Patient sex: M
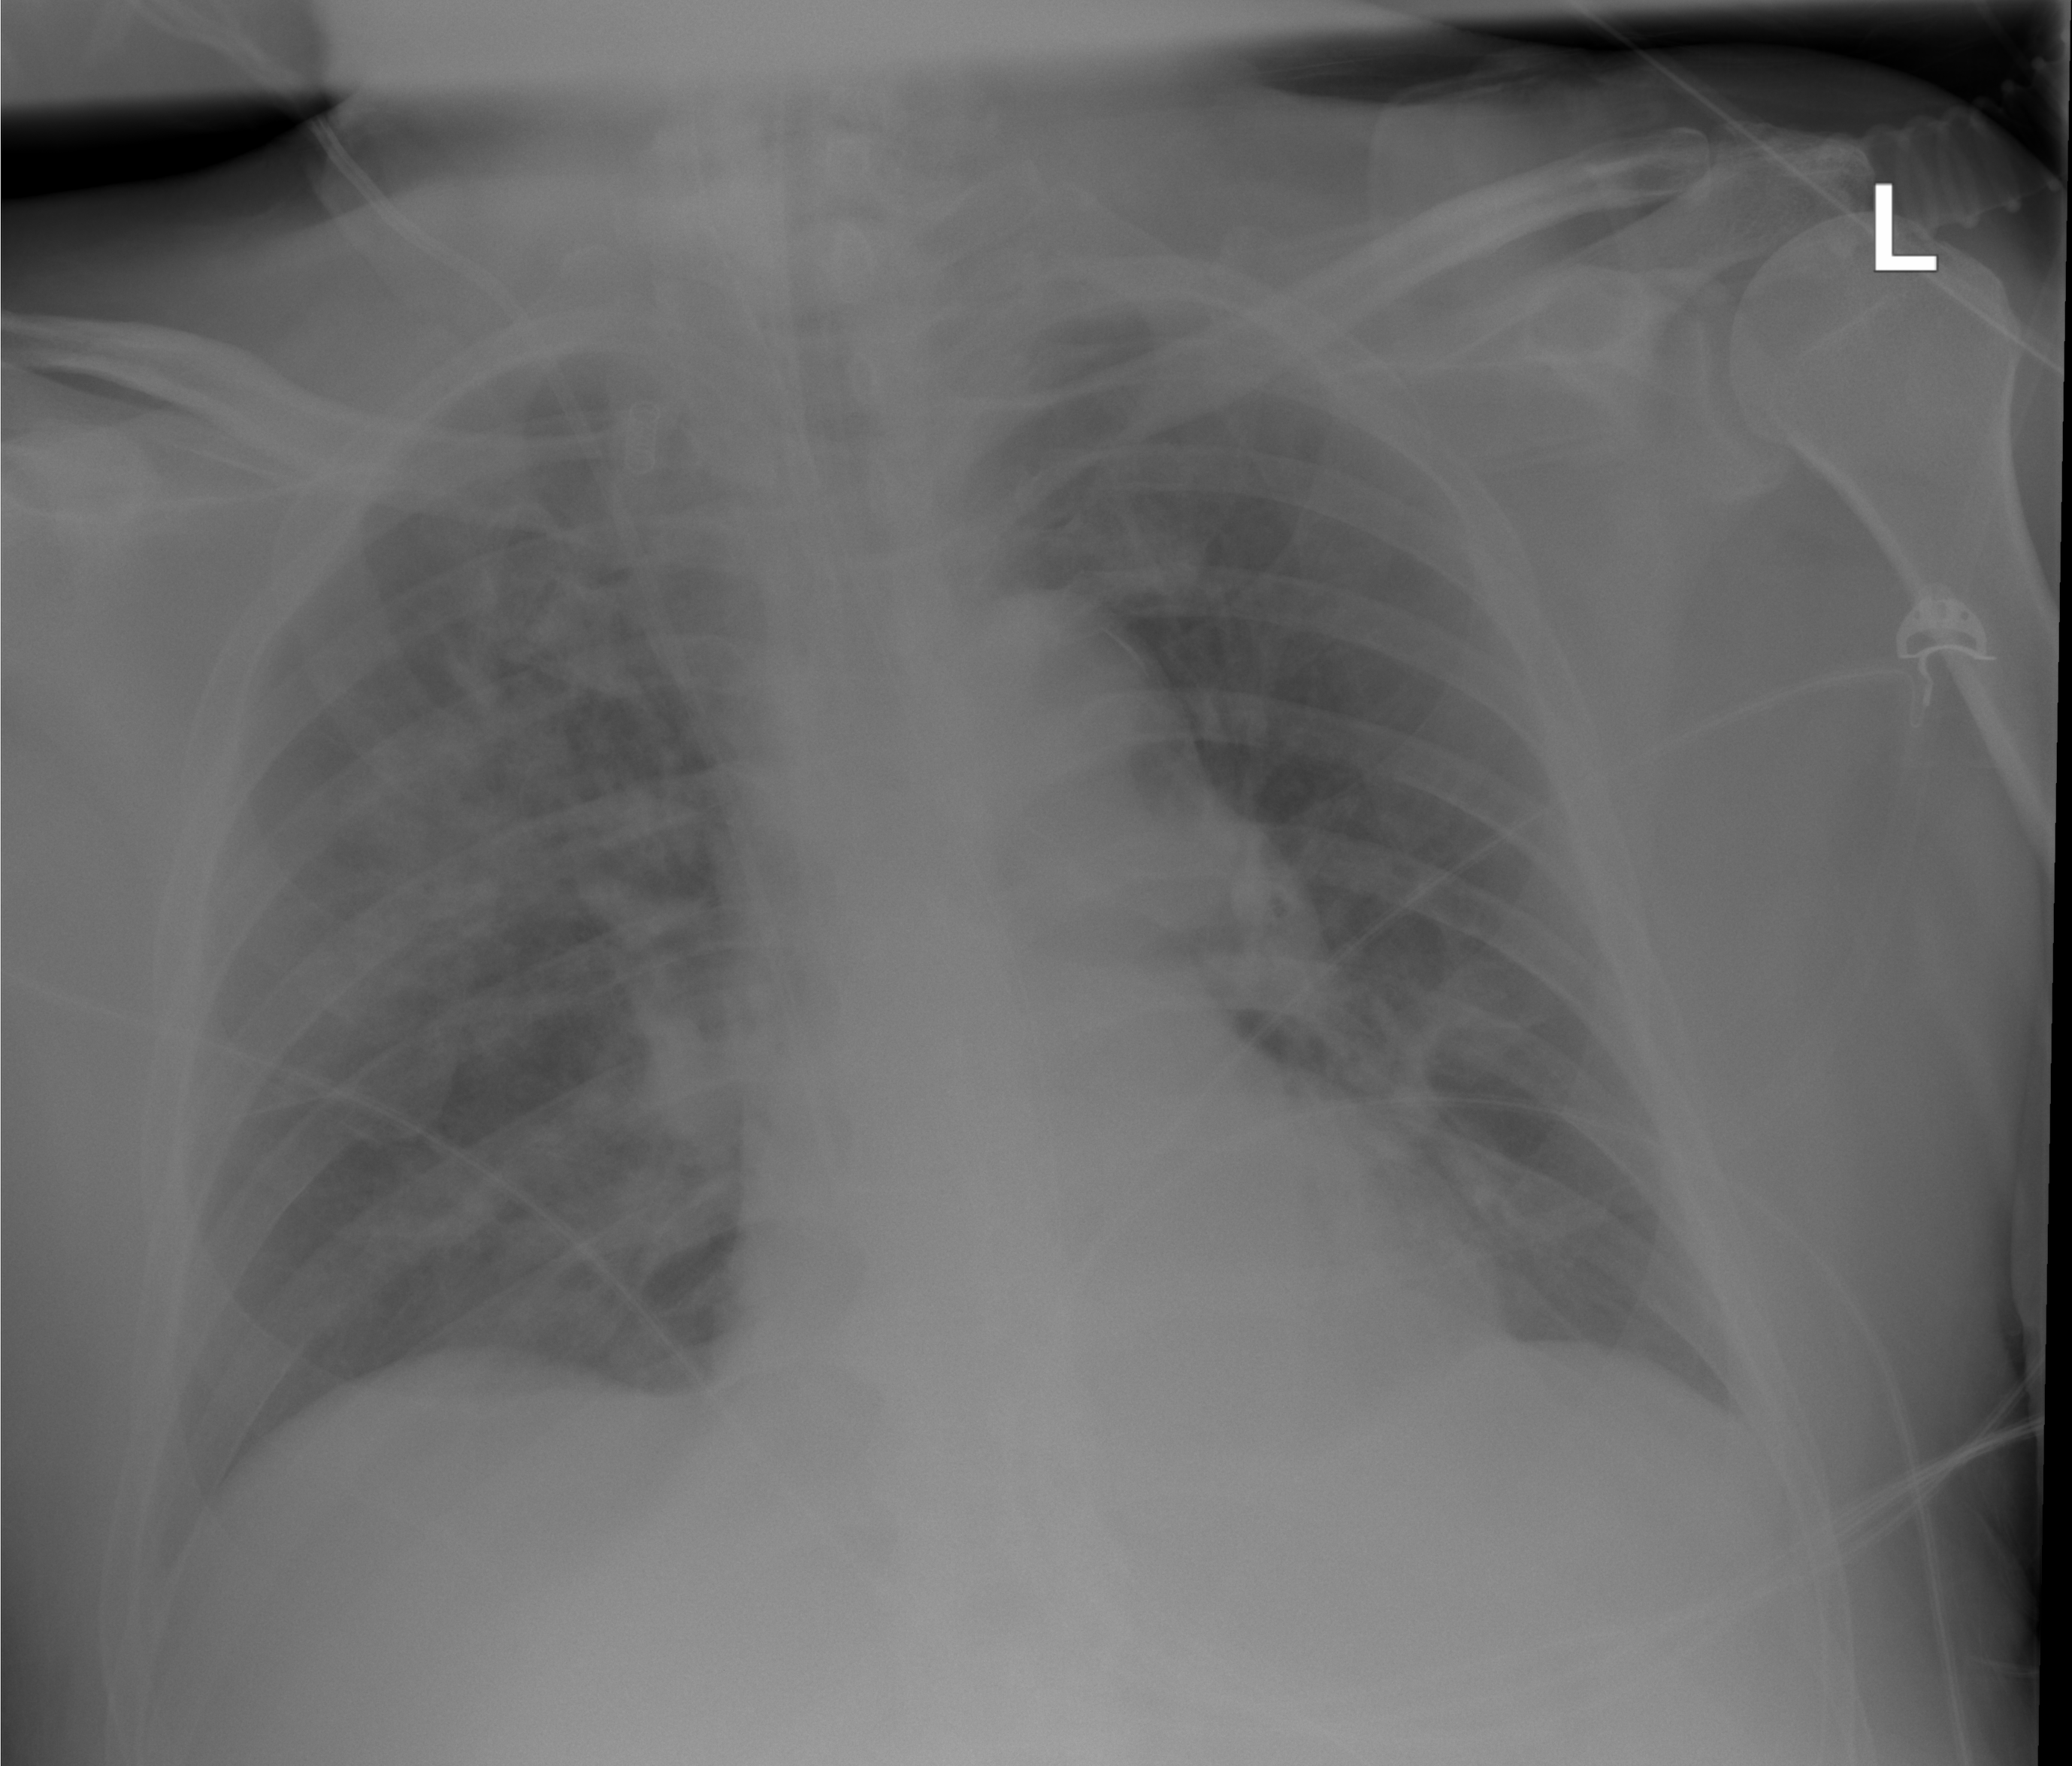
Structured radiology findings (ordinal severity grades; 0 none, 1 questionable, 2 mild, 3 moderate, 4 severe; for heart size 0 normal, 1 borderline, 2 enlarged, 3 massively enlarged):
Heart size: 0
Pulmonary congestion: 2
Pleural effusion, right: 0
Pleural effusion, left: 0
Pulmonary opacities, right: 2
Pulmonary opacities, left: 0
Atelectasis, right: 0
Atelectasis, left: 0